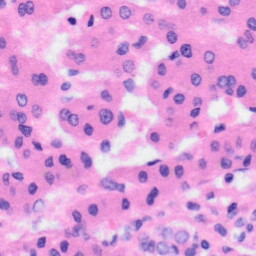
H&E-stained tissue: Liver